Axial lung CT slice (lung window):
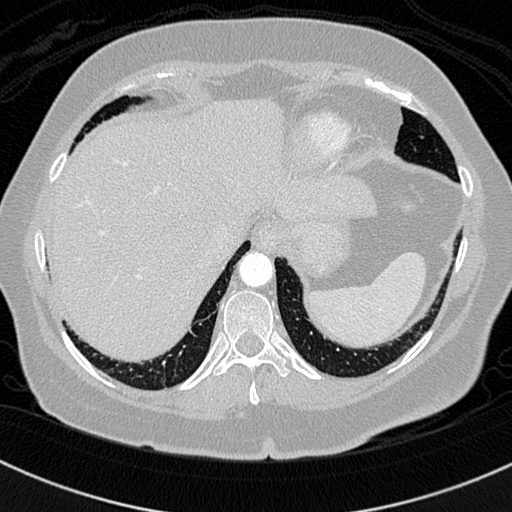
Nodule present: no